Field crop: maize
Growth stage: 2
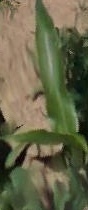
Species: maize